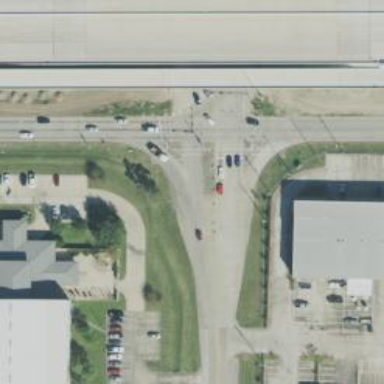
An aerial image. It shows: Frontage road connected to secondary link.